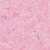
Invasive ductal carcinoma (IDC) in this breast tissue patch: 0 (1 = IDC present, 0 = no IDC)